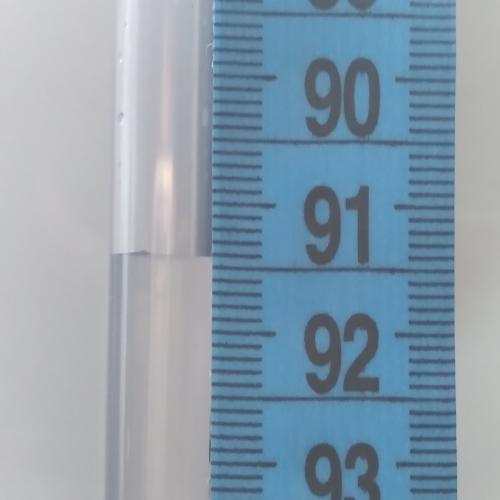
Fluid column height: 91.4 cm